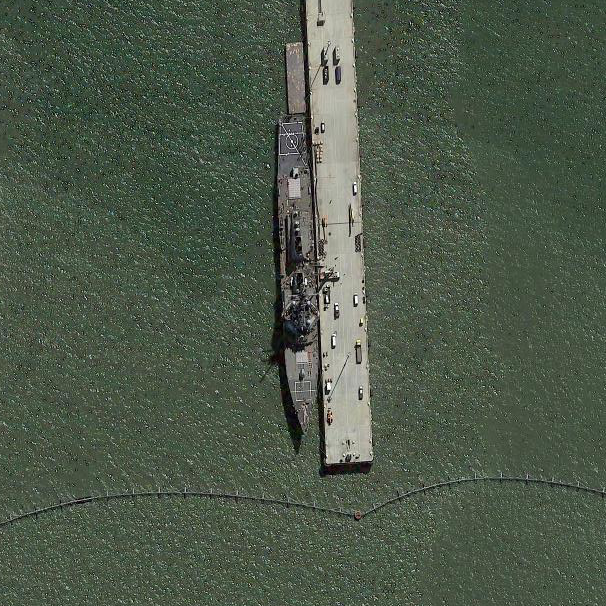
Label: destroyer